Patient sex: F
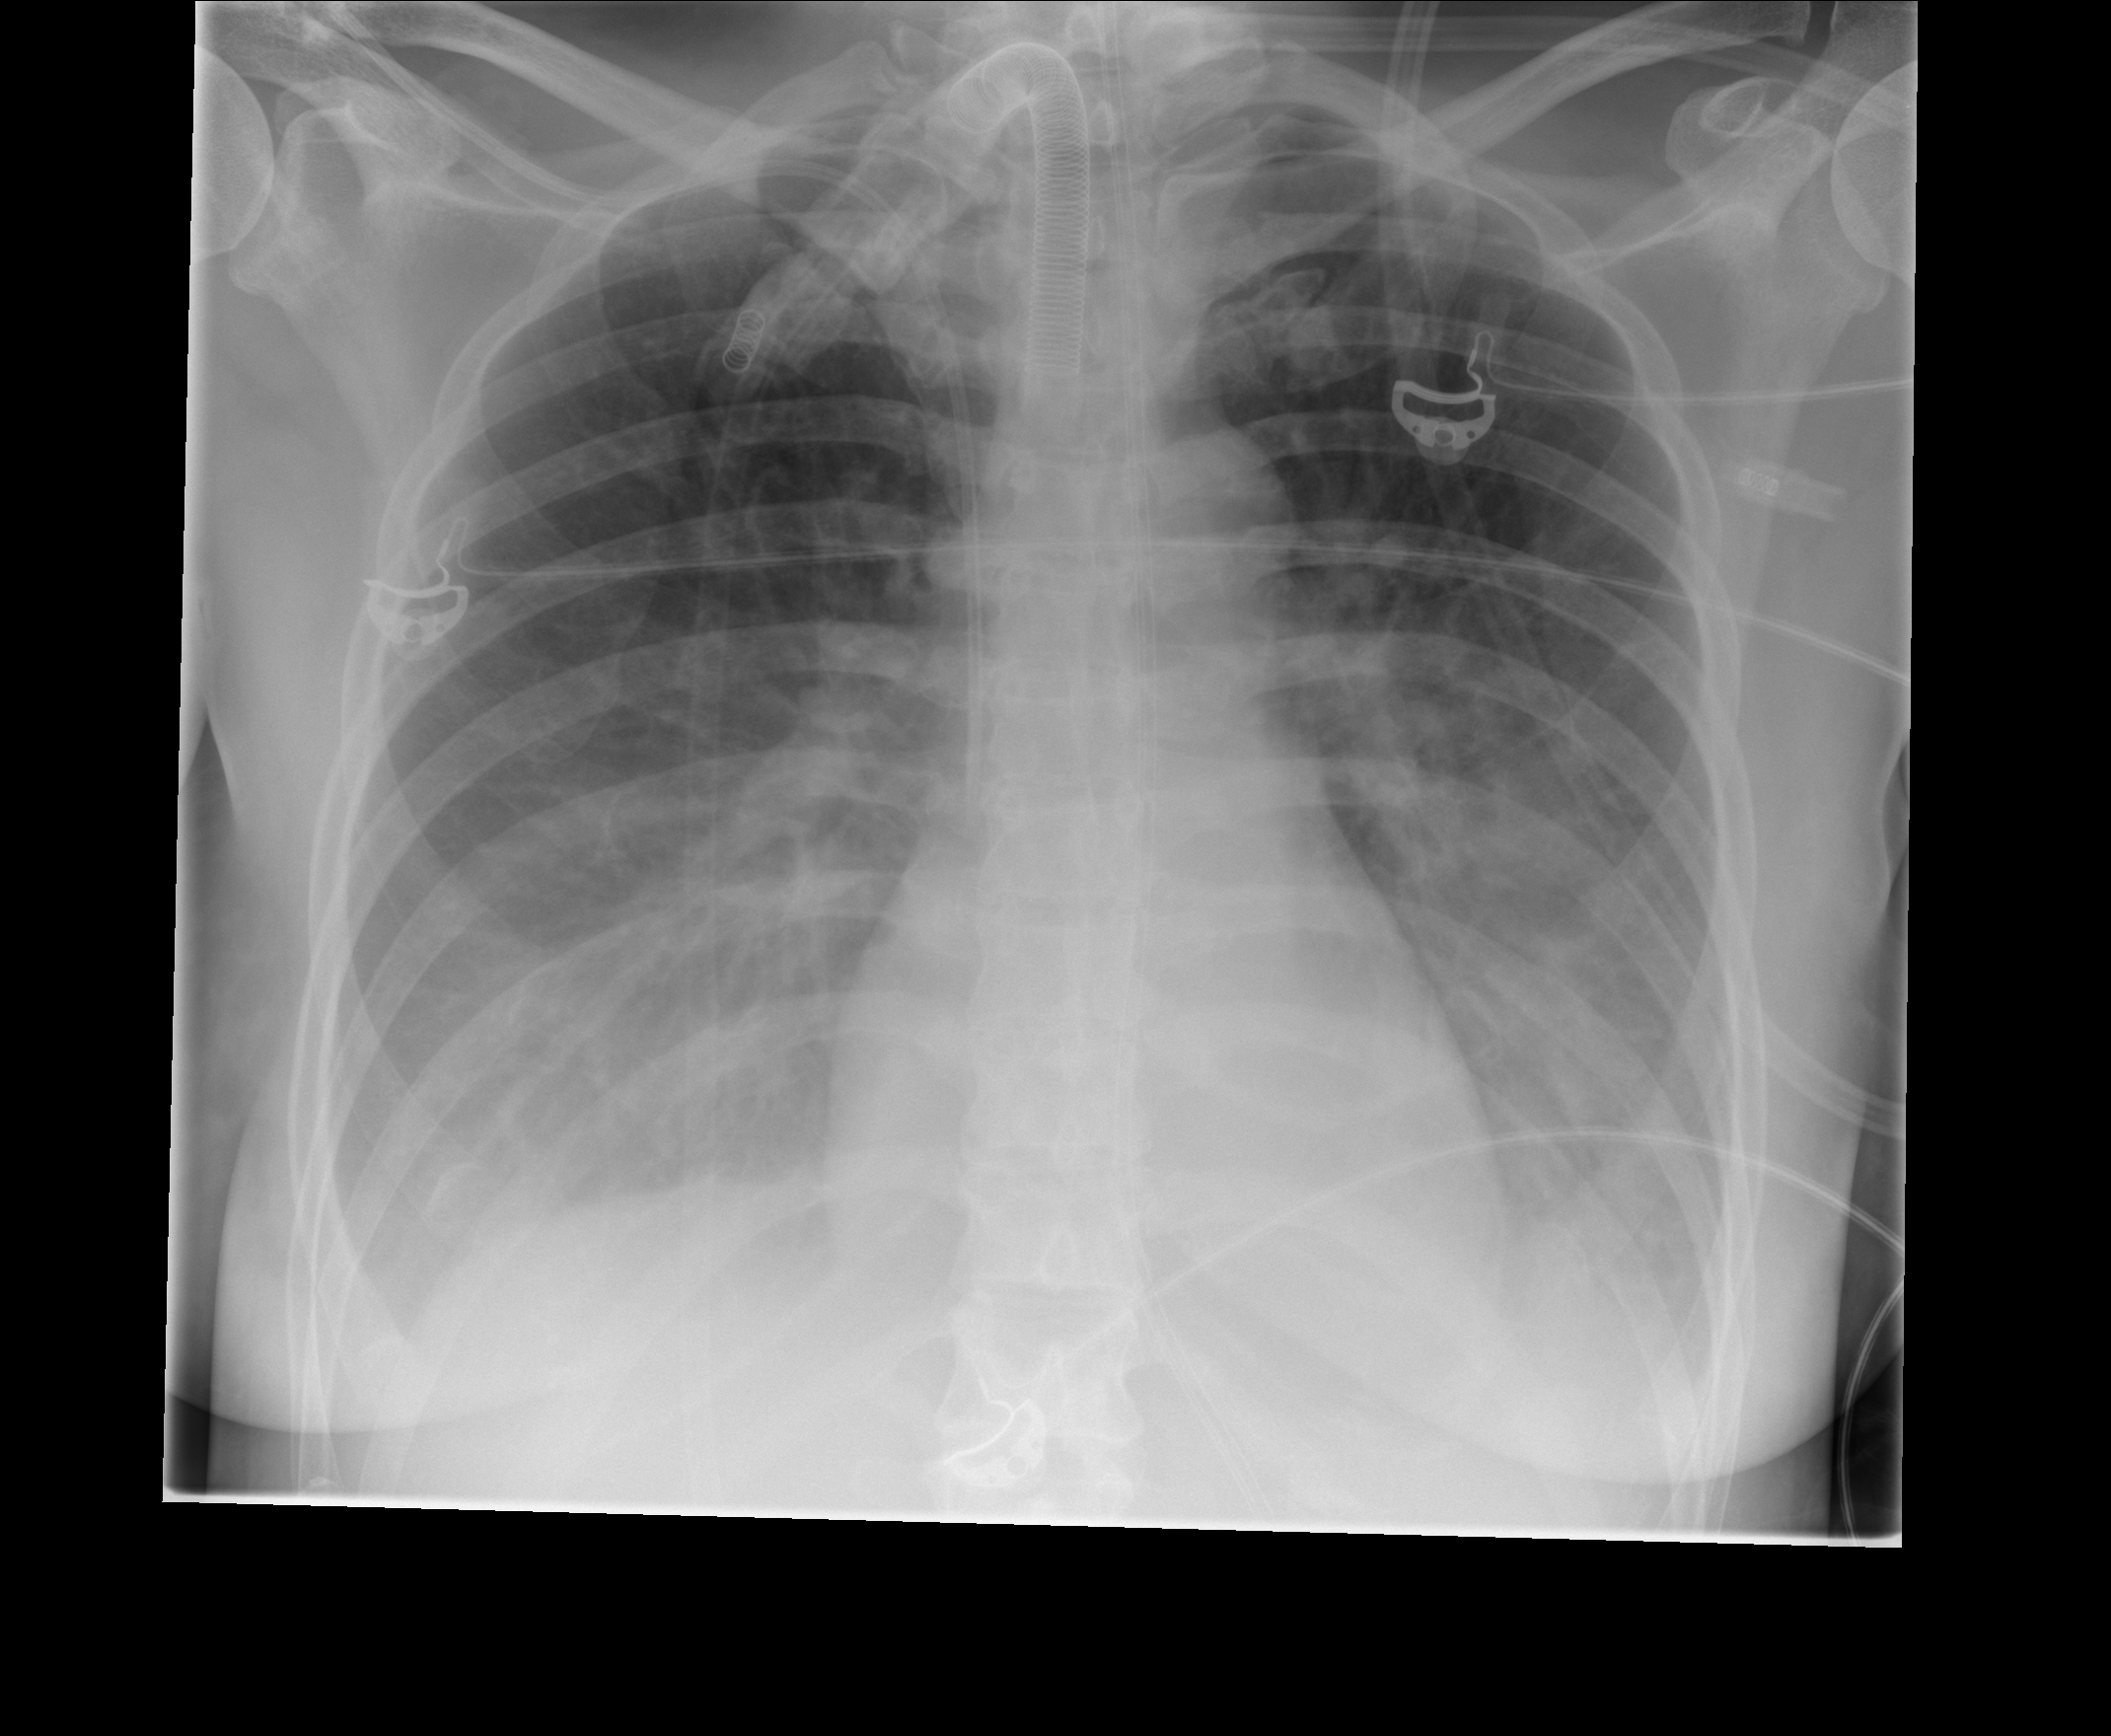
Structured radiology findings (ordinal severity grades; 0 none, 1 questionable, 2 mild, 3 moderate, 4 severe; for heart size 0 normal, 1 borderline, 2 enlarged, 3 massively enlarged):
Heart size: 0
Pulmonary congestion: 0
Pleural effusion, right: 2
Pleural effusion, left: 2
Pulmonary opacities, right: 0
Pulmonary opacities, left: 0
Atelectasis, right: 2
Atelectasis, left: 2